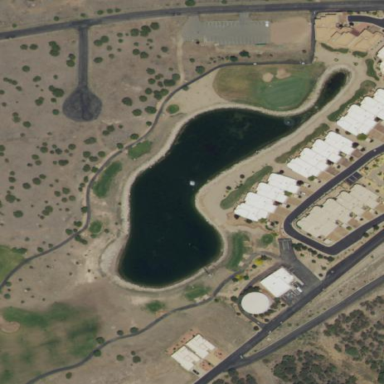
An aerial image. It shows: Water hazard on golf course. The hazard is natural water feature.